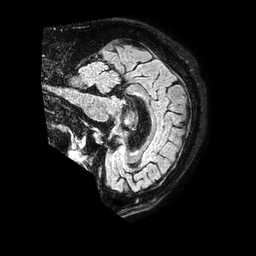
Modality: FLAIR
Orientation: sagittal
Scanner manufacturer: philips
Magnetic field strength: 1.5 T
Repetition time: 4.8 s
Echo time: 0.3 s